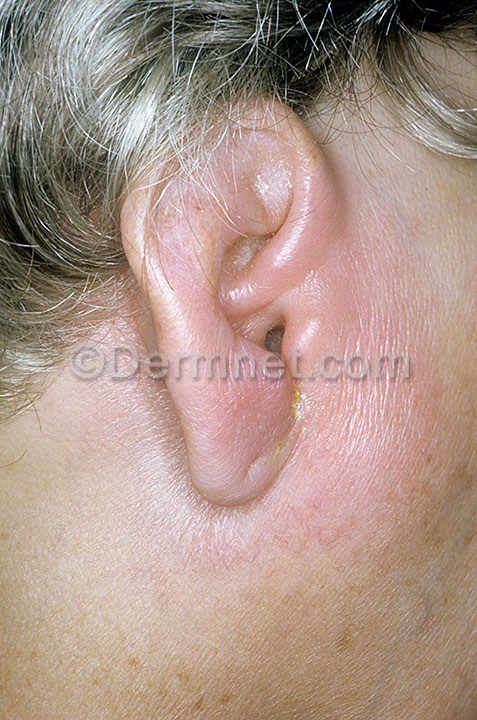
Disease: Cellulitis Impetigo and other Bacterial Infections